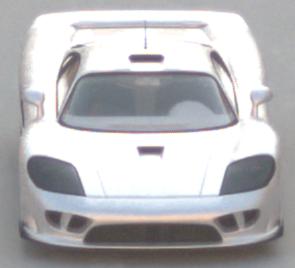
Make: Saleen
Model: S7
Detailed model: -
Model produced from: 2000
Model produced until: 2008
Doors: 2
Color: white
Road condition: dry road
Daytime: sunrise or sunset
Contrast: low contrast